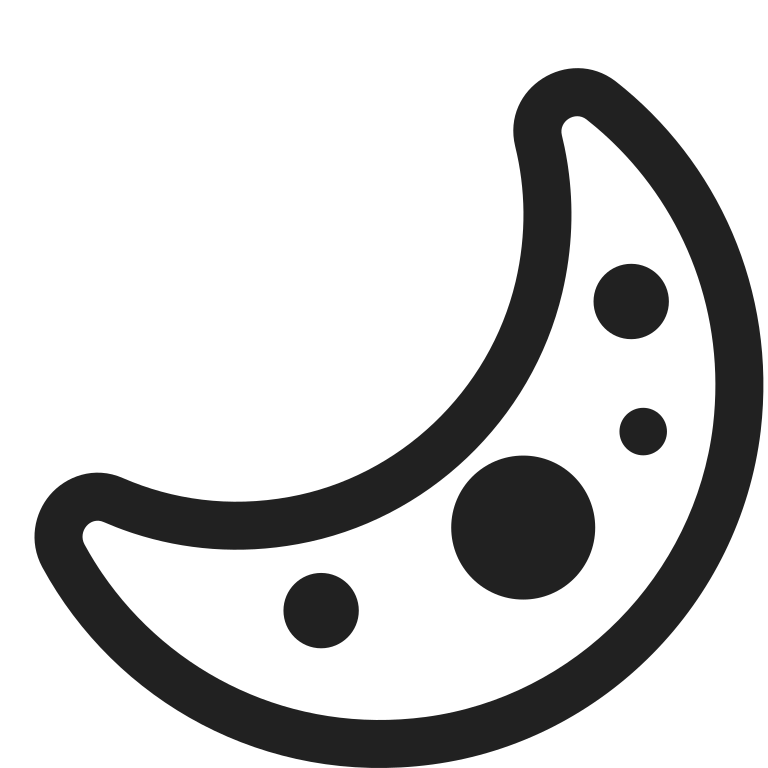
crescent moon high contrast